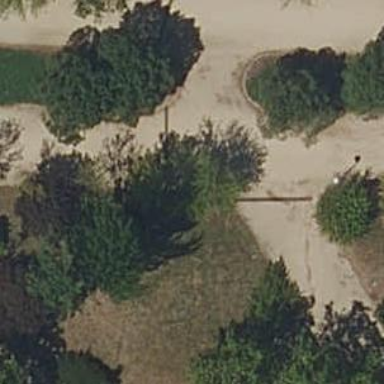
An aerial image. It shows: Footway on sandy surface.